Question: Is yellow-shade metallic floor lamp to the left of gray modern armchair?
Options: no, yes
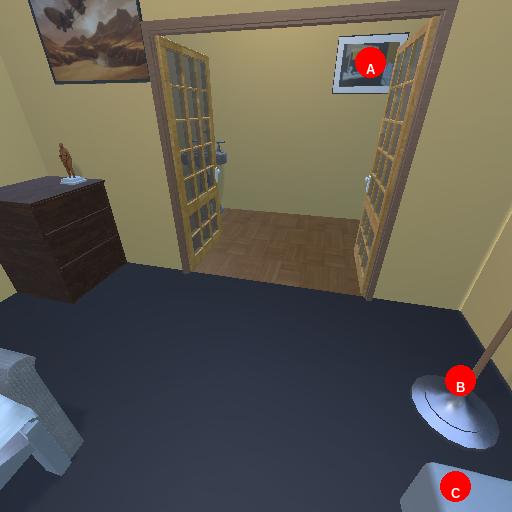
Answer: no